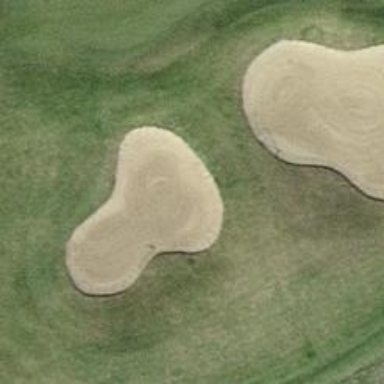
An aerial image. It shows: Golf bunker filled with natural sand.